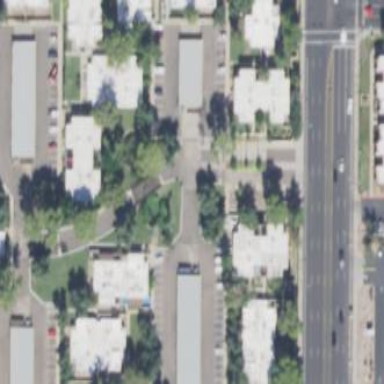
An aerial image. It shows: Residential area consisting of townhomes.